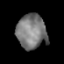
Tissue: prostate
Cell type: T cells
Senescence score: 0.2545
Nuclear area (px): 1000
Mean DAPI intensity: 121.316